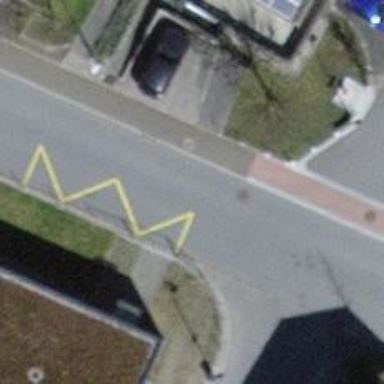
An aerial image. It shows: Public transport stop position.